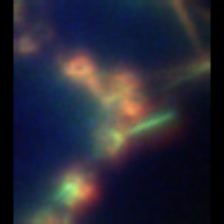
Taxon: Diatom_aggregate
Group: Diatoms